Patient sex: M
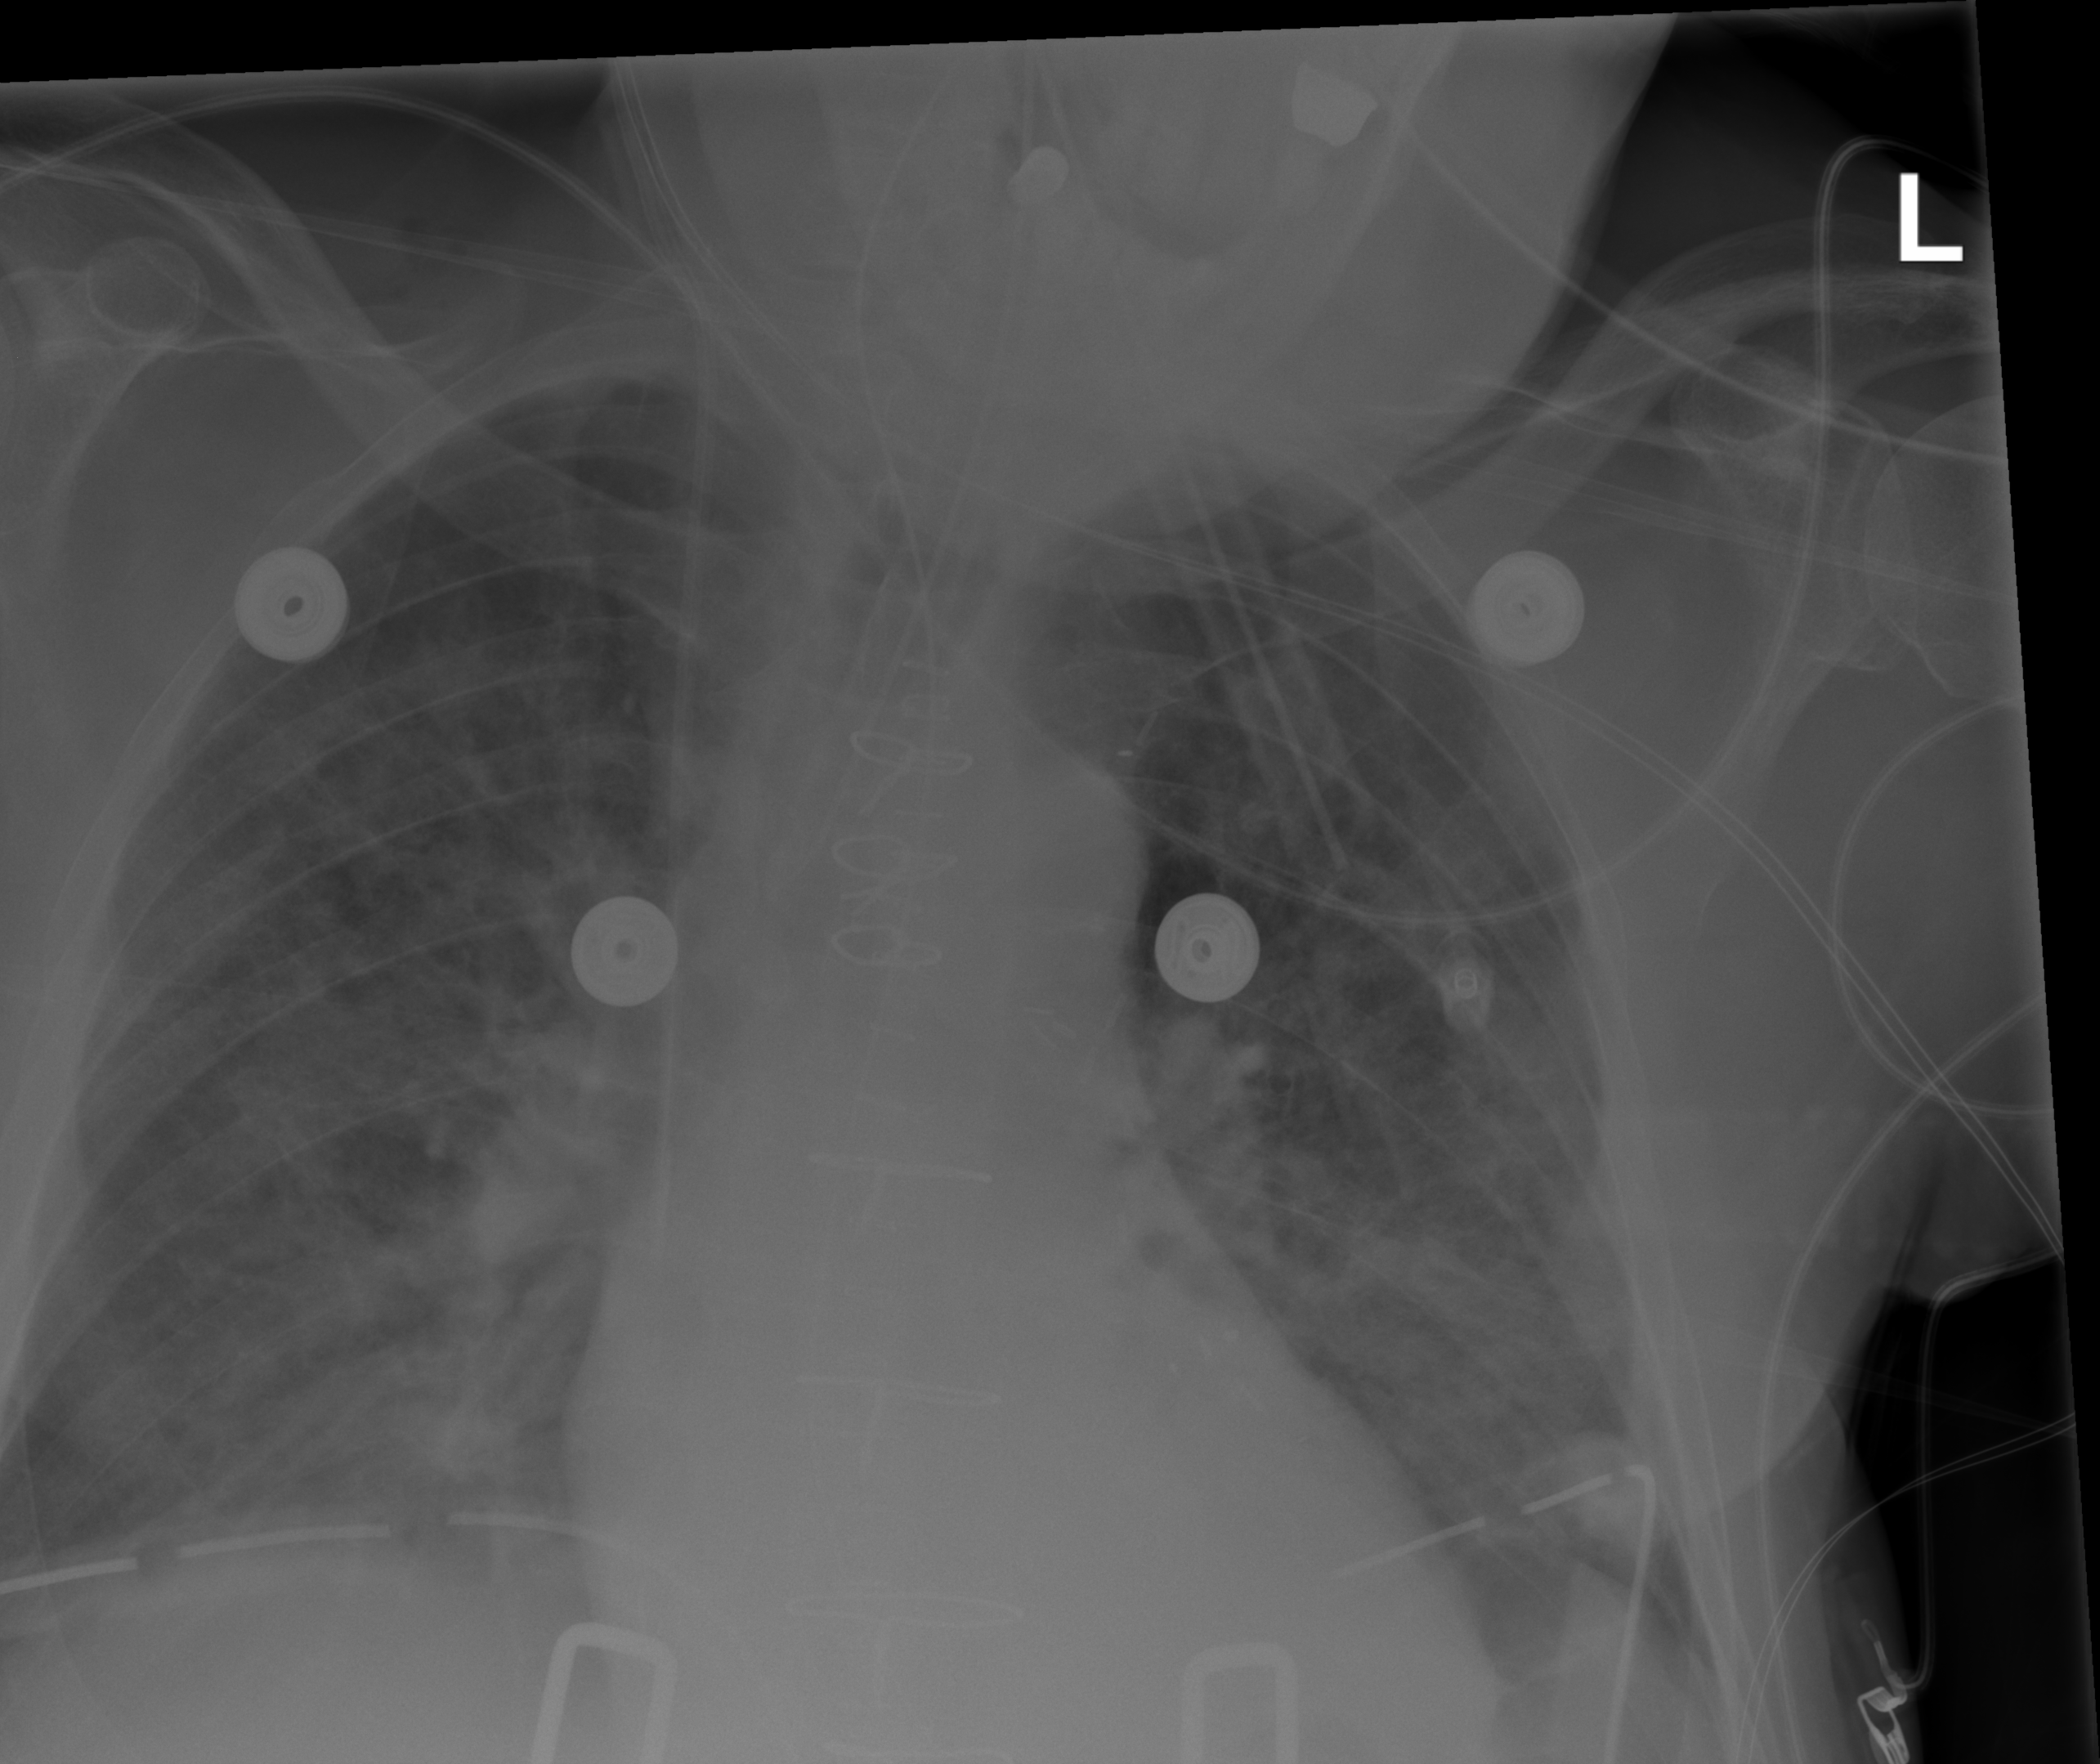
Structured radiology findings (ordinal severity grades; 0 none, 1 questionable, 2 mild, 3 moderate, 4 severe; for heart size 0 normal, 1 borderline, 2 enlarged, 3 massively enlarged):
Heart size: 1
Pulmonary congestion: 0
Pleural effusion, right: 2
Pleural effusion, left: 1
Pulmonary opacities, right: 3
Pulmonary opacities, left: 2
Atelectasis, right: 2
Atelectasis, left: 2